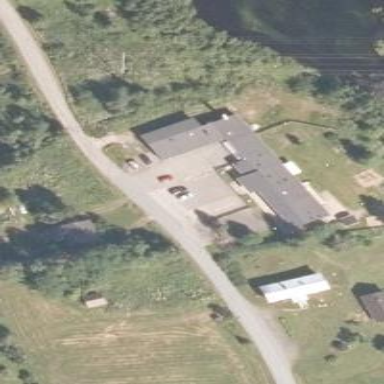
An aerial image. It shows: Kindergarten.